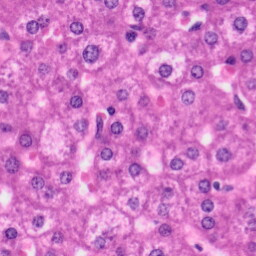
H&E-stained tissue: Liver